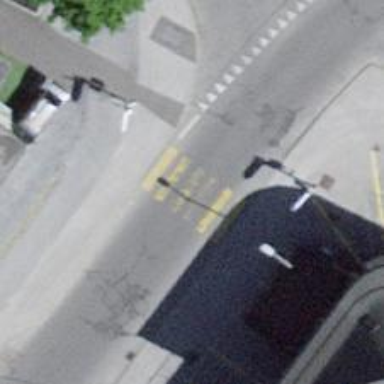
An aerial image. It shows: Crossing with marked traffic signals.